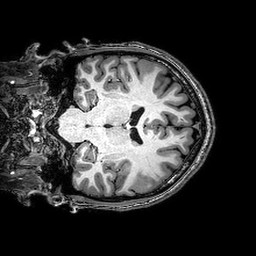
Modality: T1w
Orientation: coronal
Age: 25
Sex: male
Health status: healthy
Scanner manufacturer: philips
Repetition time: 0.008146 s
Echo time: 0.00374 s